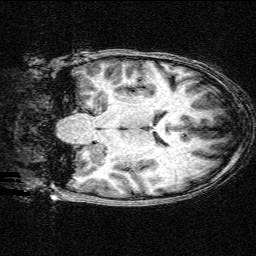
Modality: T1w
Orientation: coronal
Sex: male
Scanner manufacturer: siemens
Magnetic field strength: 3 T
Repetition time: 2.3 s
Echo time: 0.00336 s